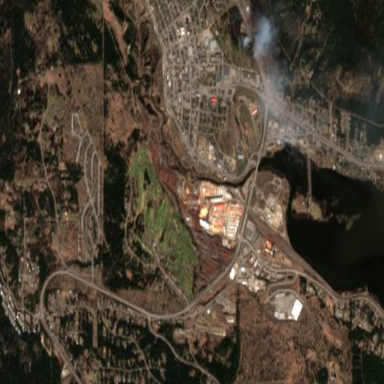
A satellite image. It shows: Industrial area dedicated to sawmill.